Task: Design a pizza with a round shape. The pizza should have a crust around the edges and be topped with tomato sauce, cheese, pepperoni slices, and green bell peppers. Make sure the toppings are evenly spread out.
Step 589:
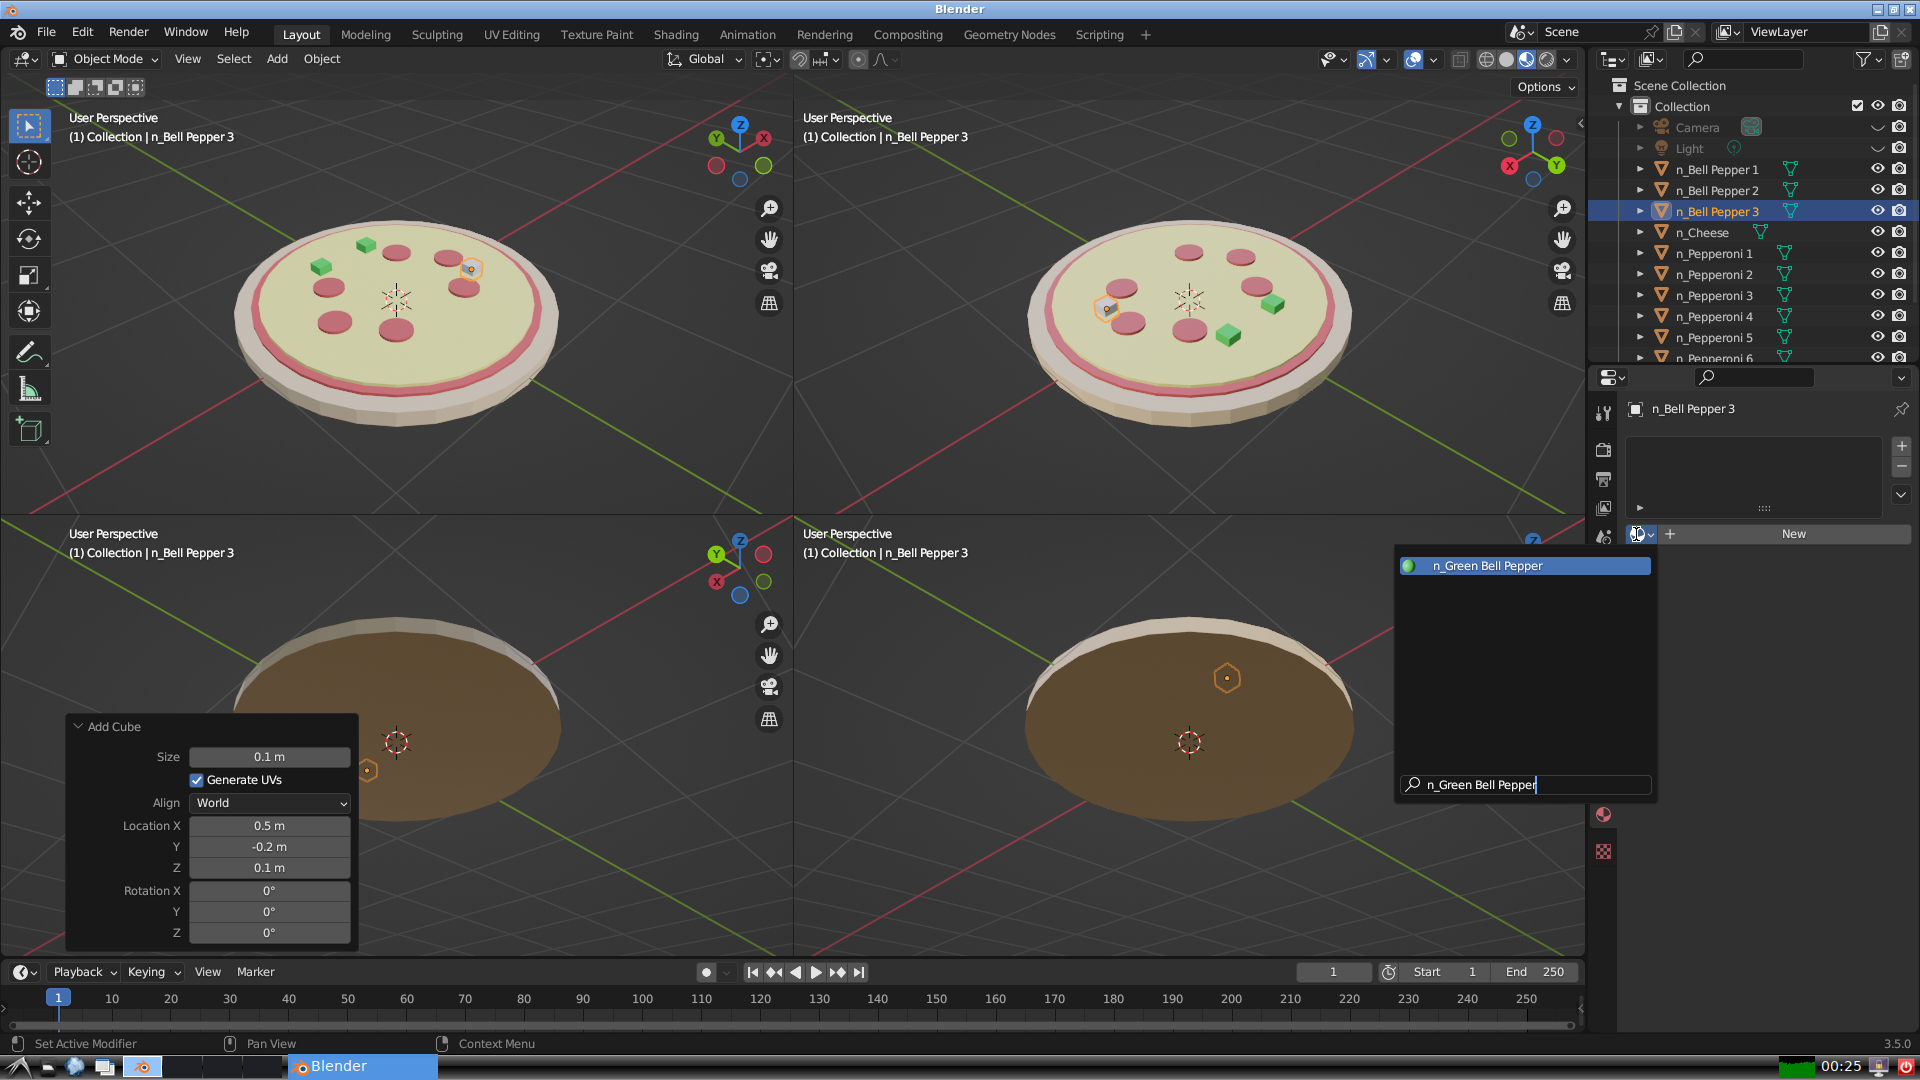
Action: {"key_press": ['Return']}